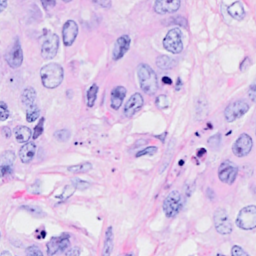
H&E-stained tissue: Breast